Field crop: tomato
Growth stage: 2
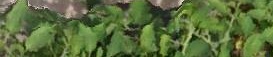
Species: tomato